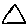
Label: triangle